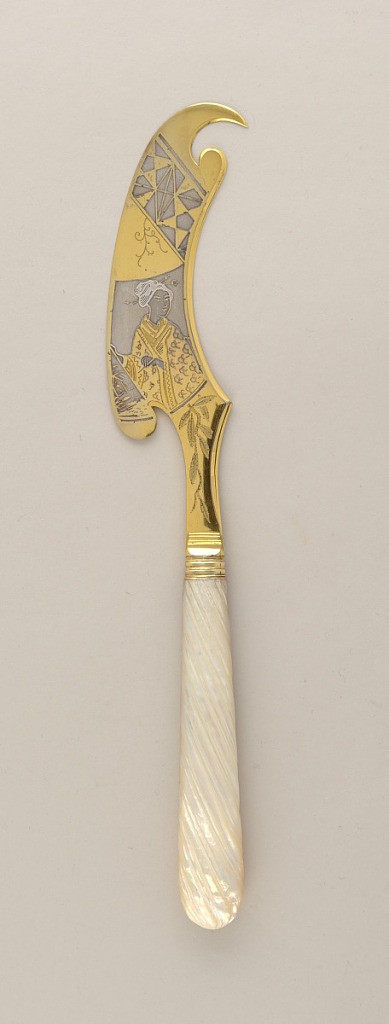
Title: Fruit Knife with Mother-of-Pearl Handle
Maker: François Nicoud, French, active Paris ca. 1875-1890
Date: ca. 1890
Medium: gold plated, silver, mother-of-pearl
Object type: knife
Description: Scimtar or saber-shaped blade with curved shape with swirling pointed tip. Surface gold plated and adorned with engraved Japonesque decoration. With geometric pattern at top, with woman in kimono in central reserve, and vine motif deocrating base of blade. Reverse side of blade devoid of decoration. Banded gold plated ferrule leads to mother of pearl handle, decorated with carved diagonal fluting, slightly widenning to rounded terminal.